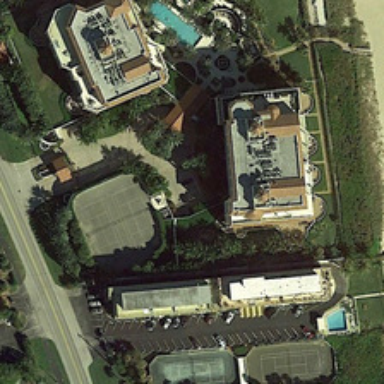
Several buildings and many green trees are in a resort with a parking lot and two tennis courts .